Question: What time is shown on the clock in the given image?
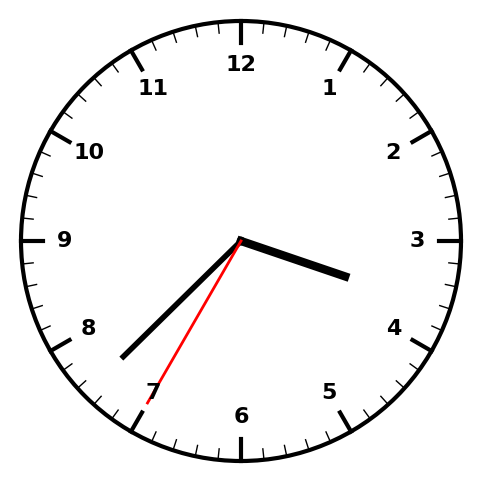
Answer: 03:37:35